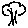
Label: tree